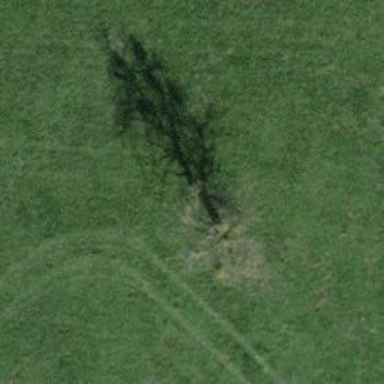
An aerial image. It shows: Single tag "natural: tree."